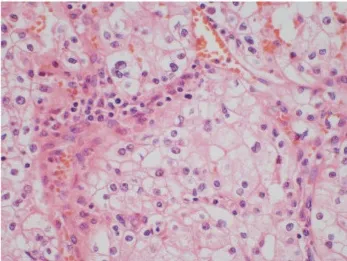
At x40 magnification. Tumor cells show obvious atypia, arranged in a sheet-like distribution with nests, and the abundant blood vessels are between the tumor nests. The tumor cells appear to have a clear cytoplasm with weak cytoplasmic staining and clear cell borders, showing a plant cell-like appearance, and they also contain an eosinophilic cytoplasm and irregular nuclear contours with a perinuclear halo, and rough chromatin and obvious nucleoli can be observed.
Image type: pathology (h&e)